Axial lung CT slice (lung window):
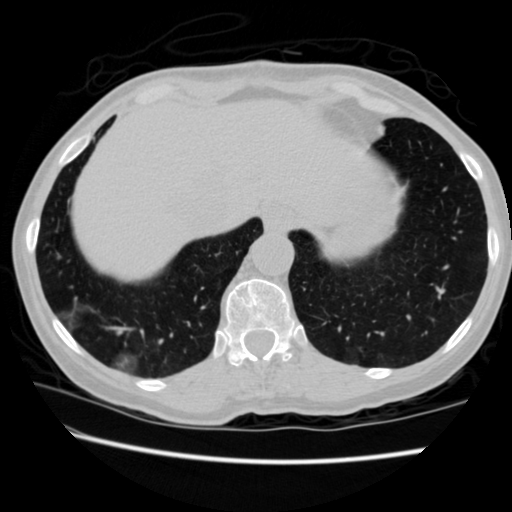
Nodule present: no